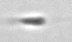
Label: flagellate_morphotype3